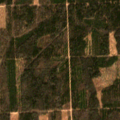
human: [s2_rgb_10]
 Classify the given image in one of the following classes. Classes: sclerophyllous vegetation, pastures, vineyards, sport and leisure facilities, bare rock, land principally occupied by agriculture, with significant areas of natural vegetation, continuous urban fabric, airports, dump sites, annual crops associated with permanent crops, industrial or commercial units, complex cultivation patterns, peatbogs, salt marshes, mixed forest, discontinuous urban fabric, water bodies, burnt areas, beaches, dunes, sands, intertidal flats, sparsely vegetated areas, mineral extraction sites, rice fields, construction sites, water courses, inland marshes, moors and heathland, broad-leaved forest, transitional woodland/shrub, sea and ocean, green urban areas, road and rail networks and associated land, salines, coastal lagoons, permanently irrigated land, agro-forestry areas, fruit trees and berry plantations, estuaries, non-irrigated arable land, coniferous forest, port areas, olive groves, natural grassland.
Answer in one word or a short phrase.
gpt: coniferous forest, mixed forest